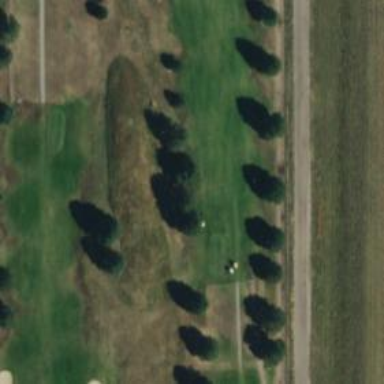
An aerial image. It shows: Path for both road and golf.